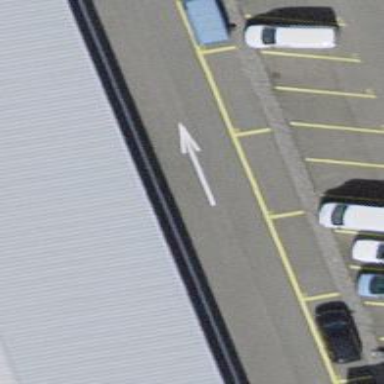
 paved with asphalt. It is designated for roadside parking."